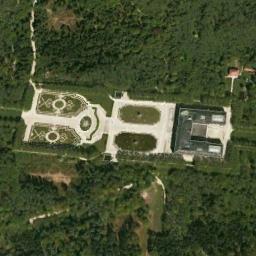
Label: palace